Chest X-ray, PA view. Patient: 67 years old, sex M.
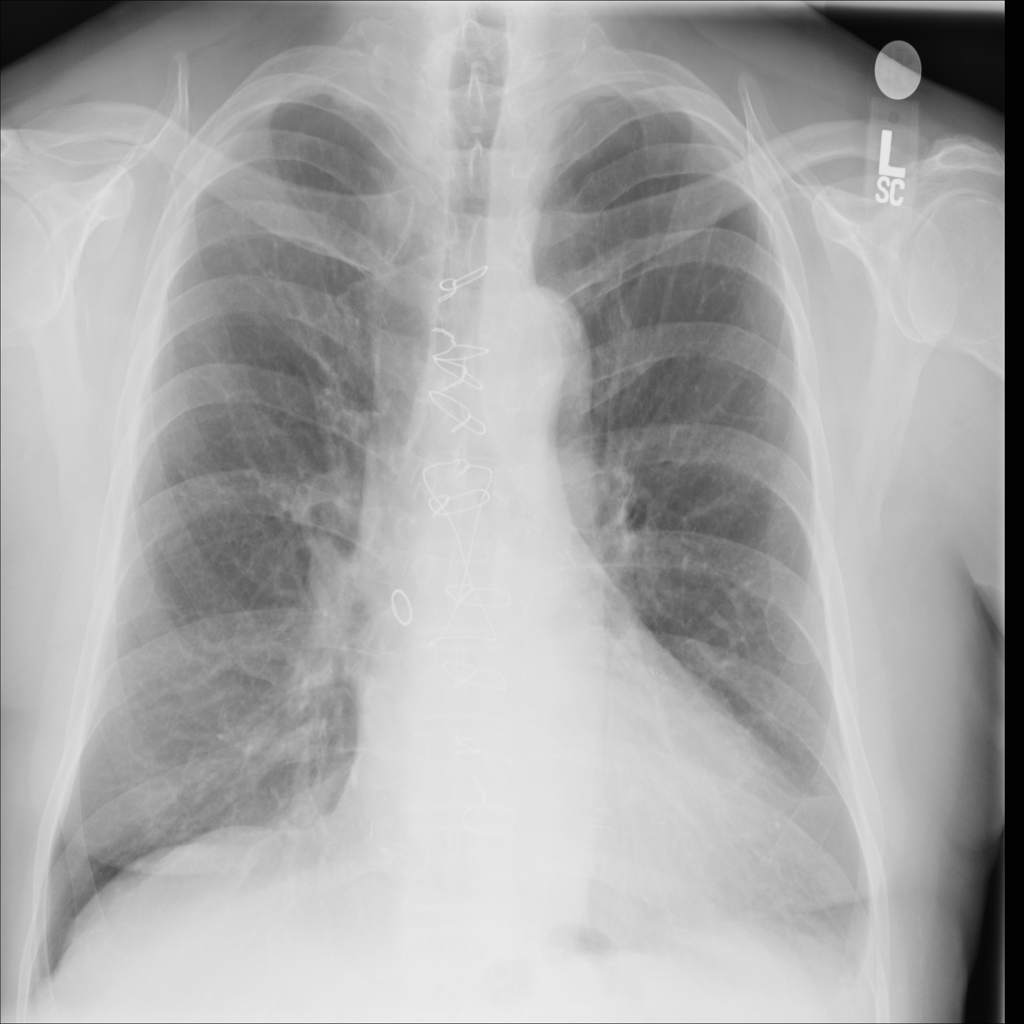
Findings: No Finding